Field crop: maize
Growth stage: 1
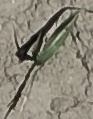
Species: sorghum